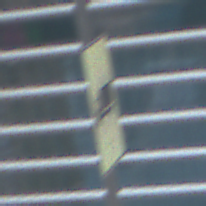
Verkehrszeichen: KFZZulaessigeGesamtmasse3Komma5TOhnePfeilsymbol
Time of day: MorningAfternoon
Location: Outdoor (Urban)
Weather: PartlyCloudy
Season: NotSpecified
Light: Natural